Aerial crown-view tile of a tropical tree (Barro Colorado Island, Panama), acquired 20240611:
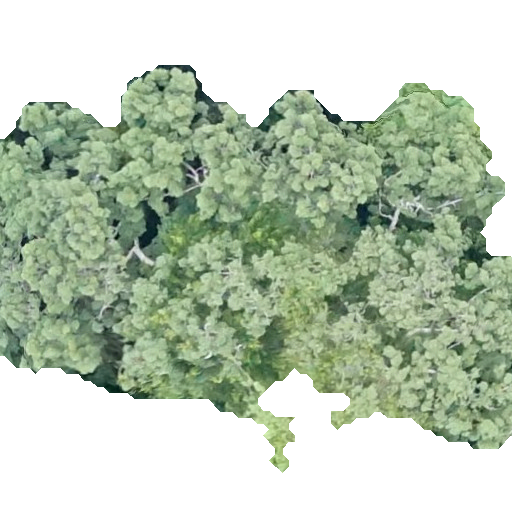
Species: Ceiba pentandra
GBIF accepted scientific name: Ceiba pentandra
Crown area: 244.42 m²